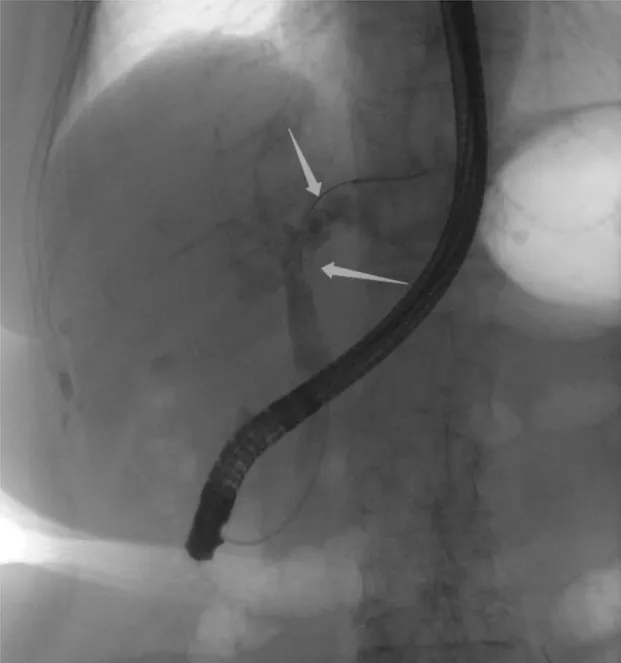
Endoscopic retrograde cholangiopancreatography indicating multiple filling defects at the left hepatic duct and the distal bile ducts were dilated.
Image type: radiology (x_ray)